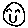
Label: smiley face